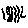
Label: zigzag